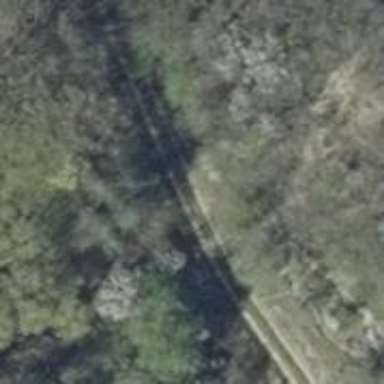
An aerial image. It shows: Track with grade 5 tracktype.